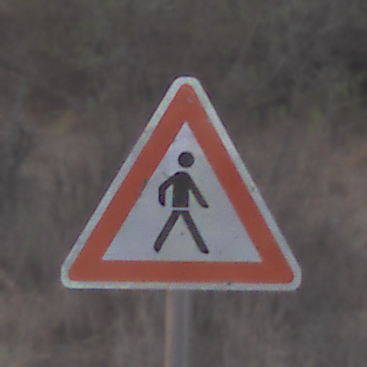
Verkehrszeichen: FussgaengerLinks
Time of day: SunriseSunset
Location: Outdoor (Nature)
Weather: Clear
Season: NotSpecified
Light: Natural